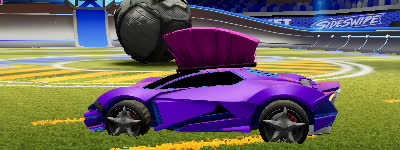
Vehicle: werewolf